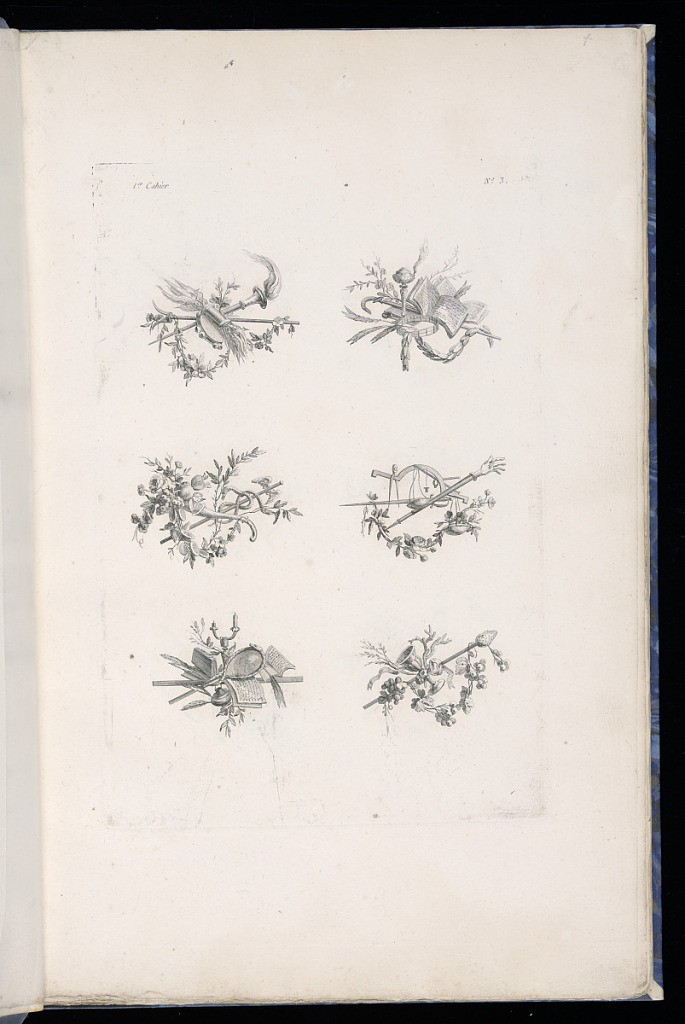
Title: Trophy Designs
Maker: Pierre Ranson, French, 1736–1786
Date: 1772–77
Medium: Etching on paper
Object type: Print
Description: Six designs for trophies incorporating flowers, leaves, coral, flaming torch, cornucopia, caduceus, mirror, goblet, books, paper, quill, tambourine, incense burner, and measuring devices. The plate is numbered.